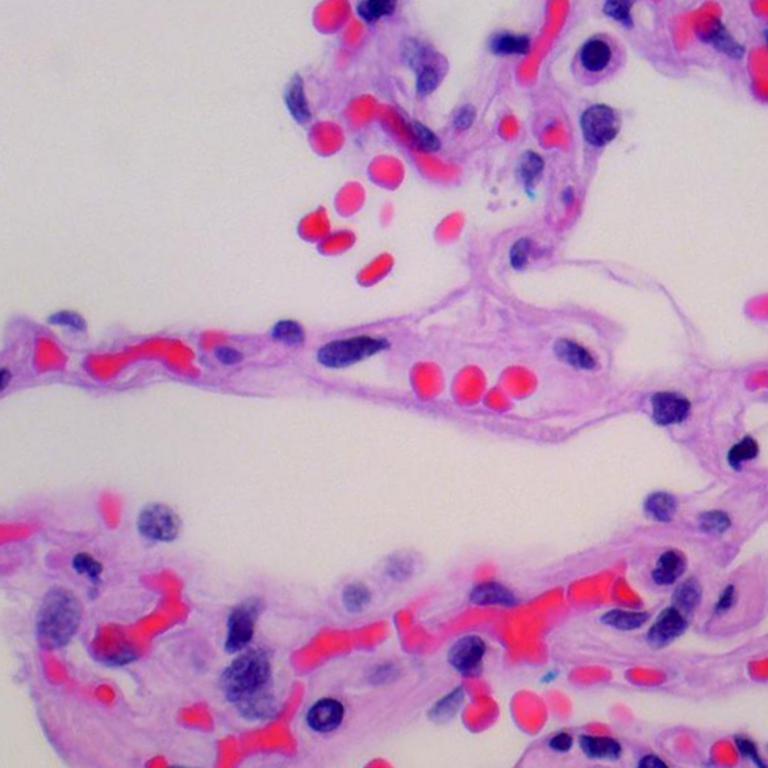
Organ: lung
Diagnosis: benign